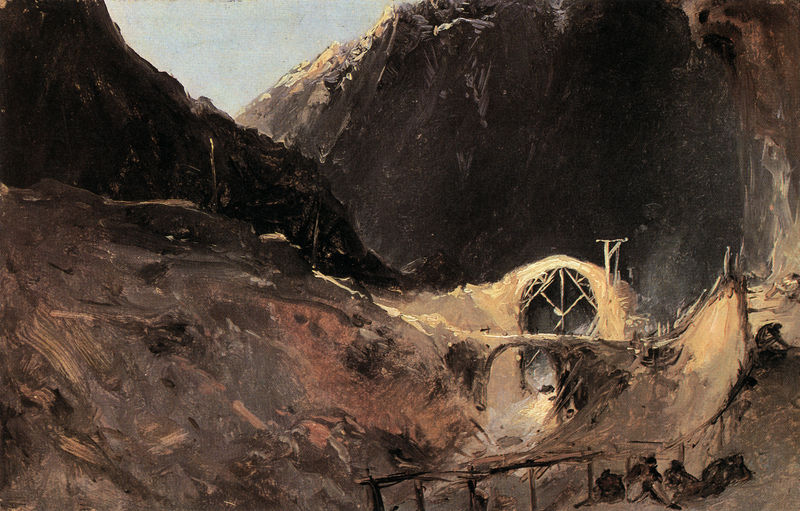
Titel: Der Bau der Teufelsbrücke
Künstler: Karl Blechen
Standort: Winterthur
Institution: Museum Oskar Reinhart am Stadtgarten
Schlagwörter: berg, blau, dunkel, felsen, gemälde, gestein, himmel, schatten, wasser, weiß, fluss, frauen, gelb, grün, impressionismus, landschaft, menschen, ocker, sitzen, ufer, braun, grau, hell, holz, licht, männer, nase, schwarz, straße, stützen, ölbild, eis, rot, schnee, weg, zaun, beige, malerei, wand, stein, steine, öl, bach, hügel, brücke, gewässer, pfad, person, höhle, rosa, tal, wasserfall, gischt, düster, bogen, abhang, berge, fels, gebirge, gipfel, kamm, klippen, wüste, öde, geröll, hochgebirge, schlucht, steil, türe, damm, figuren, rundbogen, strom, steg, zerstörung, geländer, stimmung, gestell, tor, senke, bögen, ruine, corinth, sonnenstrahl, übergang, alpen, flussbett, bergspitze, leichen, tote, ruinen, portal, tore, dunke, rundbögen, gebirgsbach, konstruktion, drohend, bergrücken, rostrot, bau, gebierge, bergbach, tunnel, klamm, bergmassiv, brücken, wildbach, baustelle, lagern, schacht, steinbruch, wildwasser, stollen, galgen, bergbau, mine, bergwerk, brückenbau, talsperre, teufelsbrücke, bergkann, sen, ebige, stüzten, gebiergsbach